Question: The book I am reading, explains the algorithm as follows:
- -
Exchange happens as illustrated

I put together the following python code to see how this works and .... it does not. Please help me understand what am i missing:
'''
#!/usr/bin/python
n=22 # publicly known
g=42 # publicly known
x=13 # only Alice knows this
y=53 # only Bob knows this
aliceSends = (g**x)%n
bobComputes = aliceSends**y
bobSends = (g**y)%n
aliceComputes = bobSends**x
print "Alice sends ", aliceSends
print "Bob computes ", bobComputes
print "Bob sends ", bobSends
print "Alice computes ", aliceComputes
print "In theory both should have ", (g**(x*y))%n
---
Alice sends 14
Bob computes 5556302616191343498765890791686005349041729624255239232159744
Bob sends 14
Alice computes 793714773254144
In theory both should have 16
'''
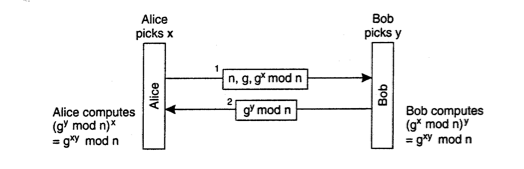
Answer: You forgot two more modulos:
'''
>>> 5556302616191343498765890791686005349041729624255239232159744 % 22
16L
>>> 793714773254144 % 22
16
'''